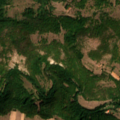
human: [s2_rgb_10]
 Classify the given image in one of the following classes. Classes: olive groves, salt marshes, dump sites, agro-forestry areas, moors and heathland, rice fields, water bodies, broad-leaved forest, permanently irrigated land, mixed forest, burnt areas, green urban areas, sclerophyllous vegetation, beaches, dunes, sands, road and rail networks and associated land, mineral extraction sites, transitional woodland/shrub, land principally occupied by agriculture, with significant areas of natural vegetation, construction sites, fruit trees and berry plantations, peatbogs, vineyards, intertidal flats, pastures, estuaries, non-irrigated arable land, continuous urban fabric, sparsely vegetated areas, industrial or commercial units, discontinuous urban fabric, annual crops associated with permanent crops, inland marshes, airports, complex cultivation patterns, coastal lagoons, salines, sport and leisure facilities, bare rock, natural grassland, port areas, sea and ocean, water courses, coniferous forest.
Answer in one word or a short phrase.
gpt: complex cultivation patterns, land principally occupied by agriculture, with significant areas of natural vegetation, broad-leaved forest, transitional woodland/shrub